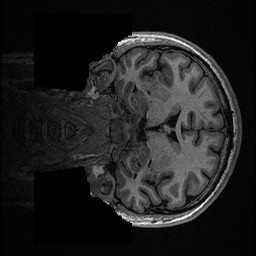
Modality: T1w
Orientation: coronal
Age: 29
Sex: male
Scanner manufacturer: ge
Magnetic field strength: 3 T
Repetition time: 0.006952 s
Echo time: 0.00292 s